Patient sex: M
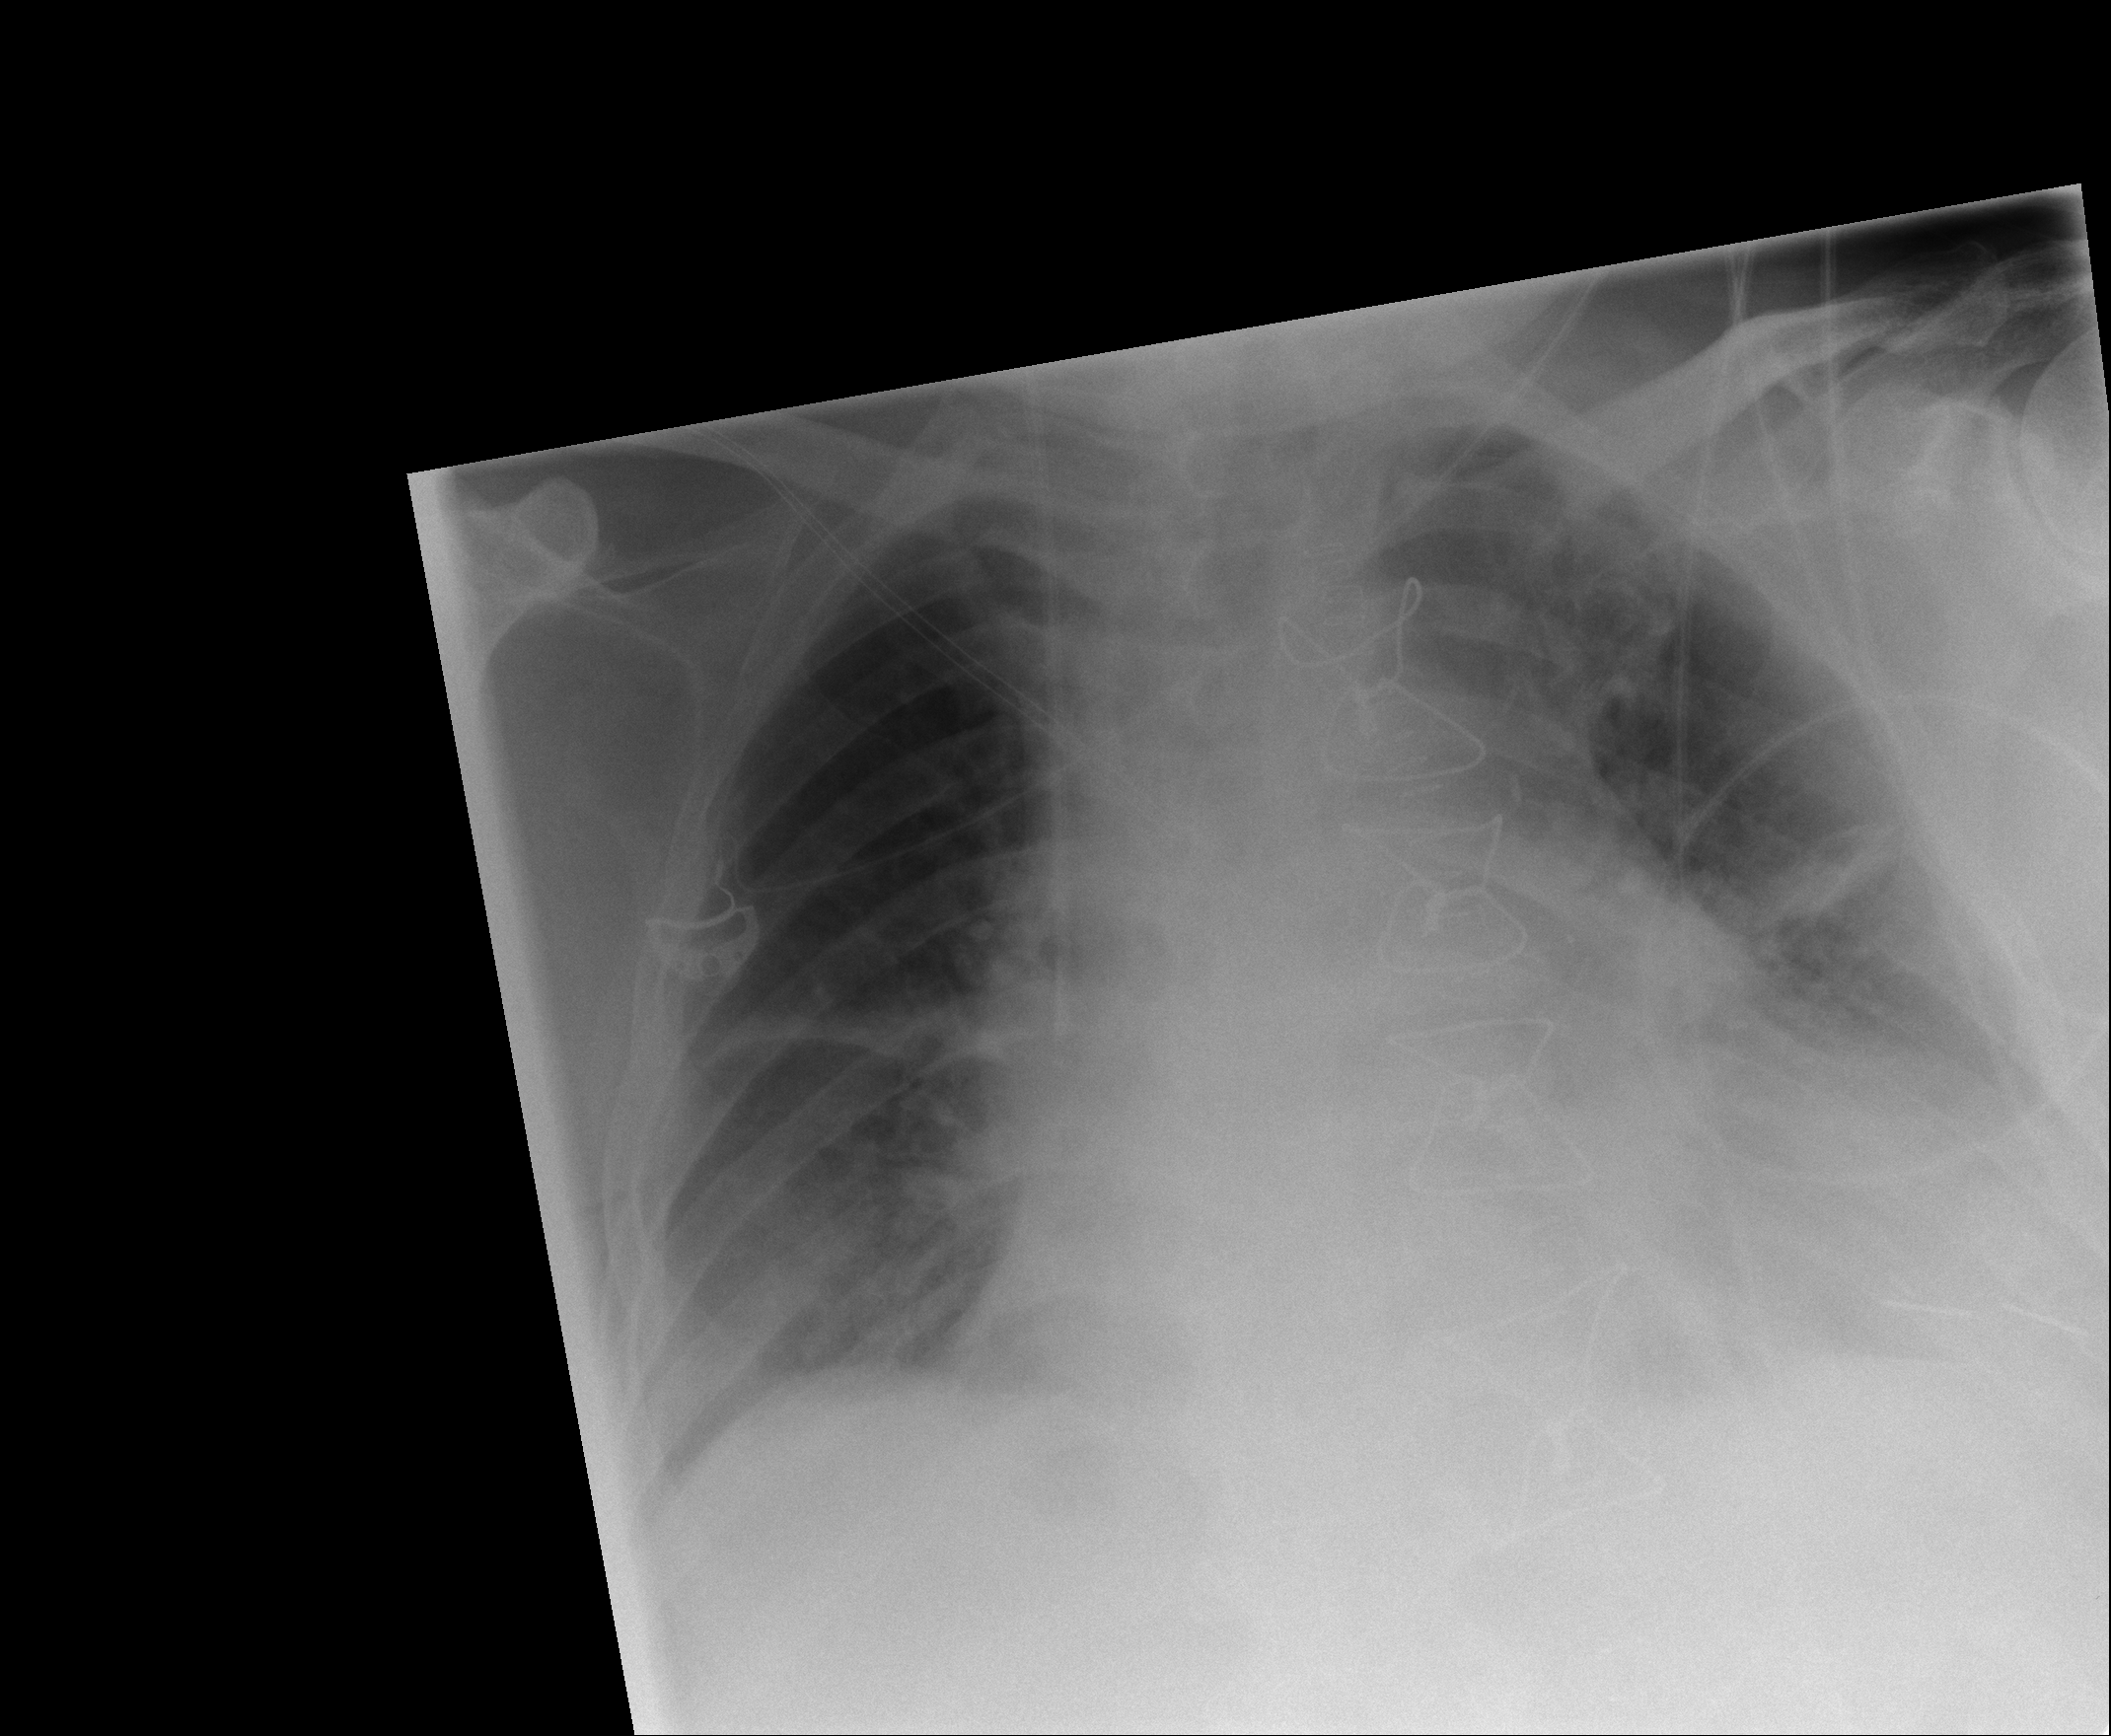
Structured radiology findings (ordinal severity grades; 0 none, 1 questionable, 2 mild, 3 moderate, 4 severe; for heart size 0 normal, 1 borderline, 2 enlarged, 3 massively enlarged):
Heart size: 2
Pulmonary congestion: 2
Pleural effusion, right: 2
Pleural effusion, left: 2
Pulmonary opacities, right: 0
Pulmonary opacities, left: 0
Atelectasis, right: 2
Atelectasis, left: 2